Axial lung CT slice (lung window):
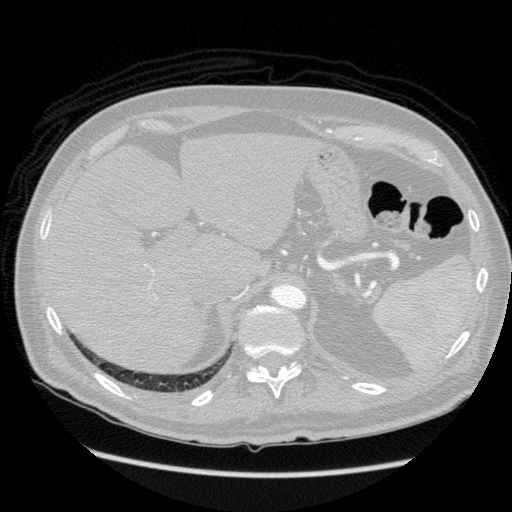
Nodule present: no